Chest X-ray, PA view. Patient: 66 years old, sex M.
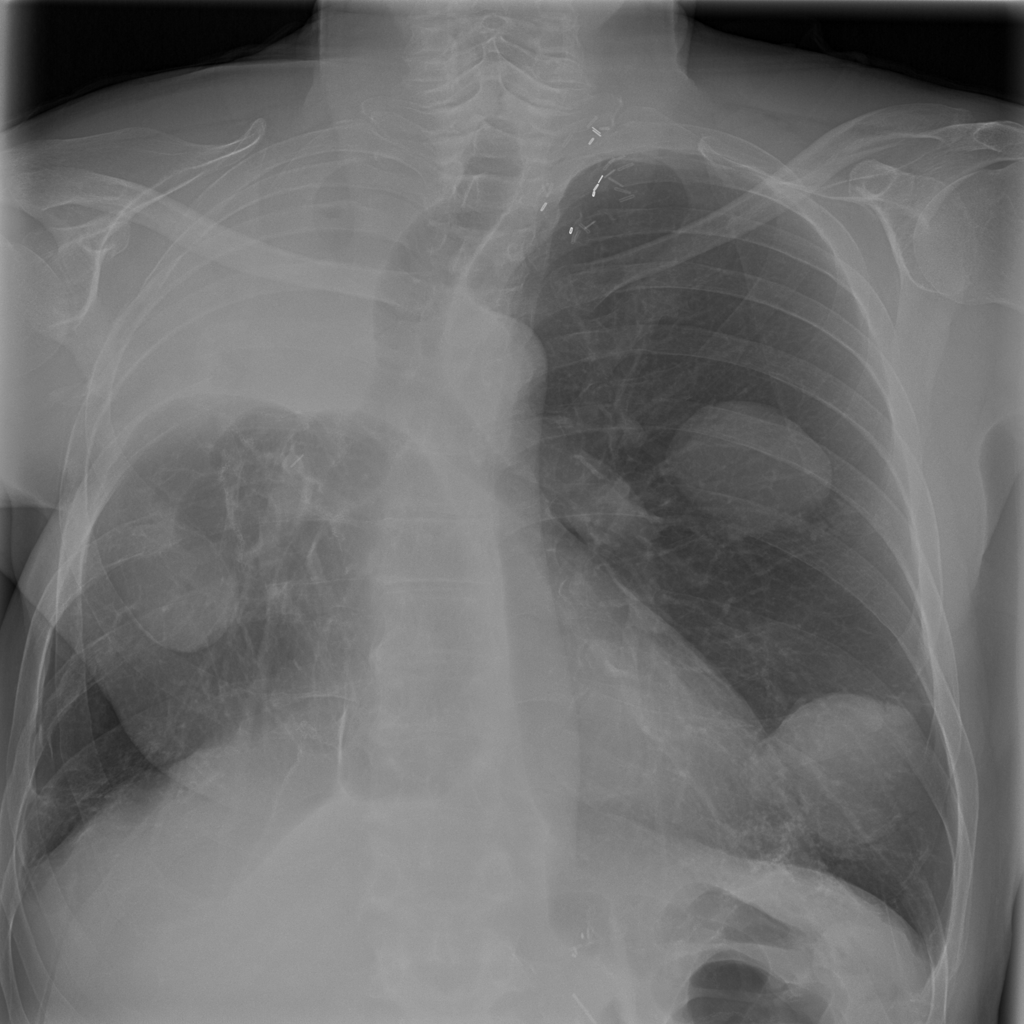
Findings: No Finding